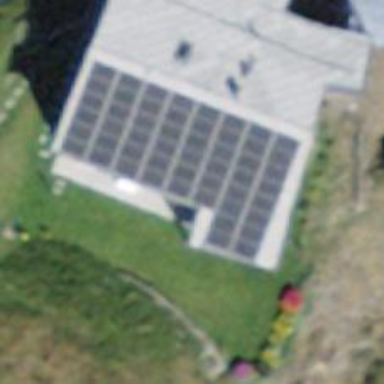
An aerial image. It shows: Solar power generator using photovoltaic panels.